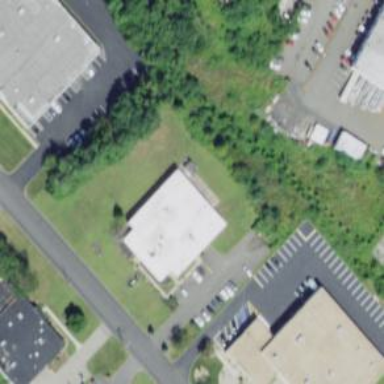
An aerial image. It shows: Industrial building.